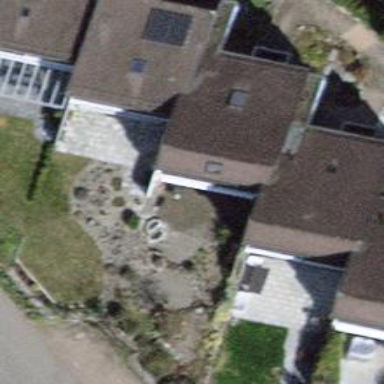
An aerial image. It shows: Terrace building with saltbox roof shape.